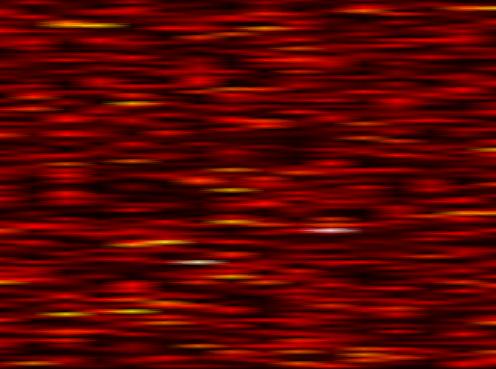
Label: UFMC